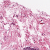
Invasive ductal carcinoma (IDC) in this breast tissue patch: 0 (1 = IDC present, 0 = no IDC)